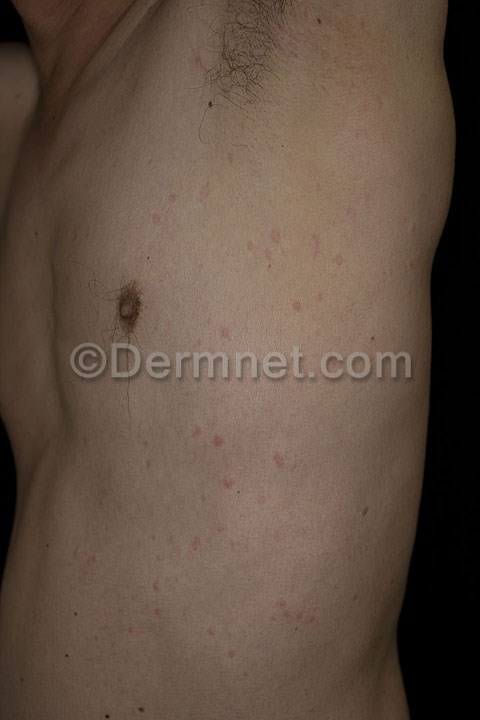
Disease: Urticaria Hives